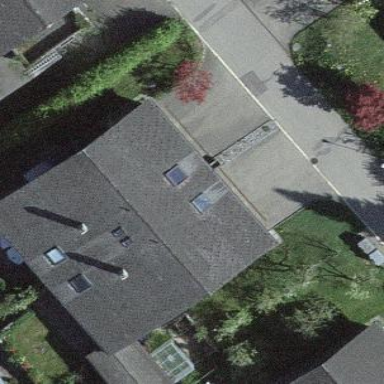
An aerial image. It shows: Residential building.